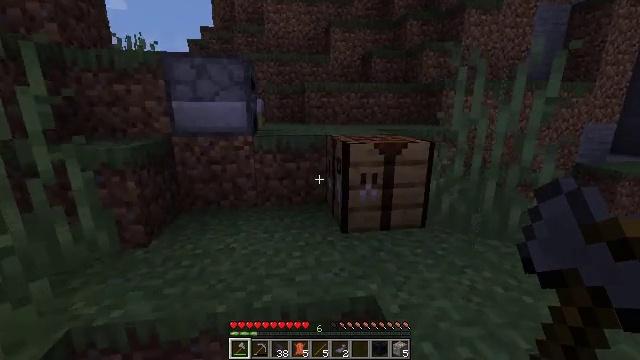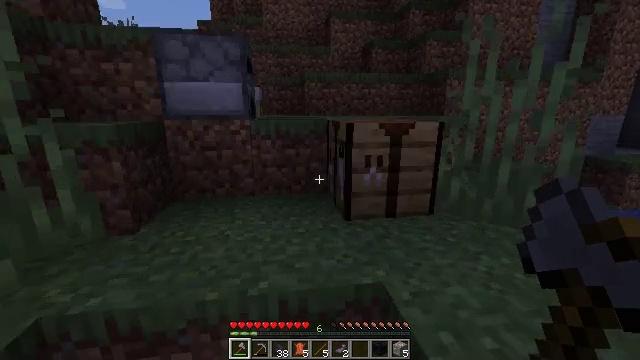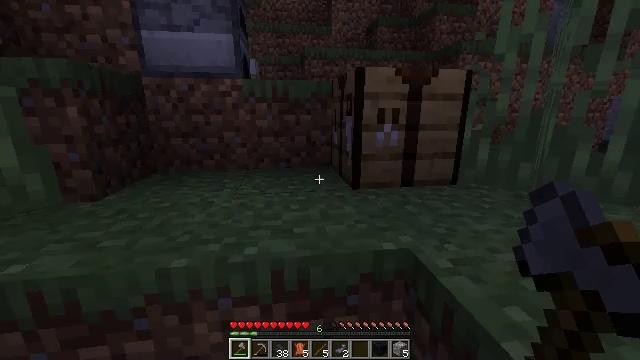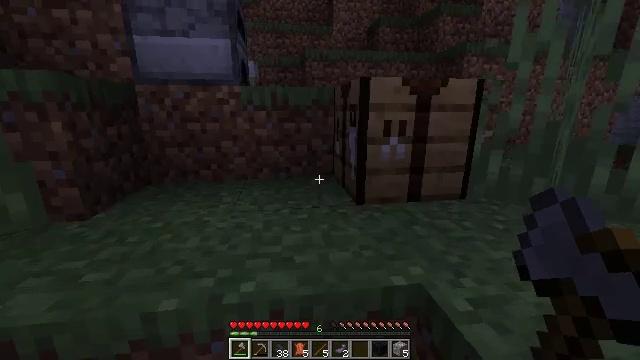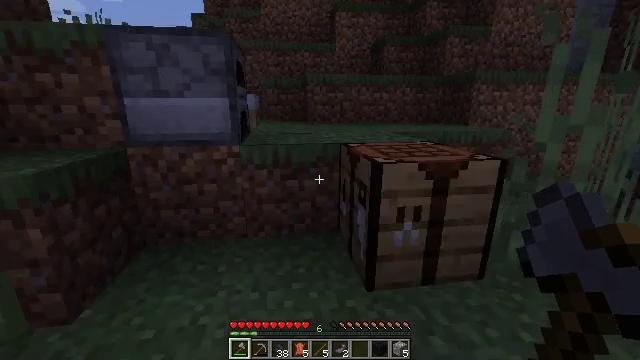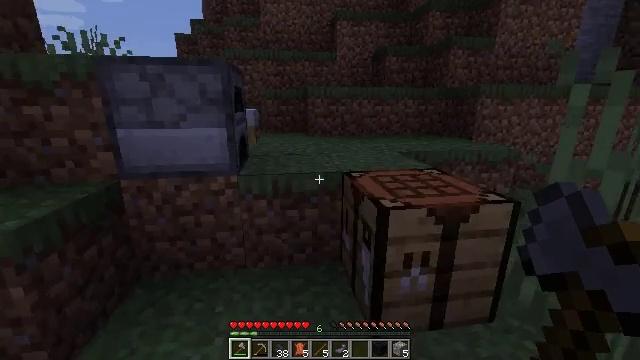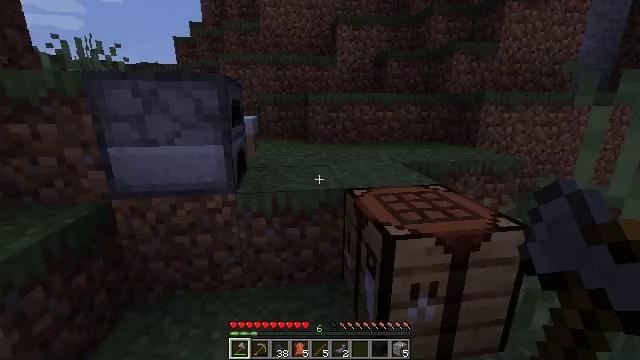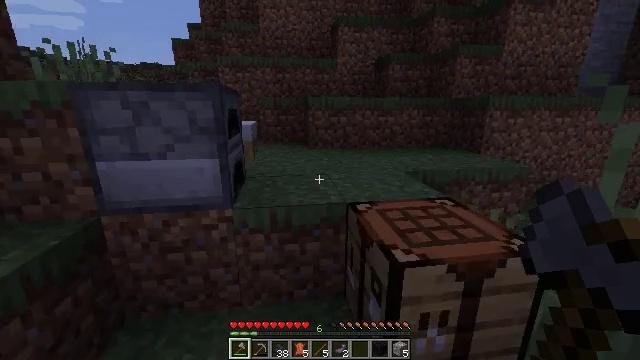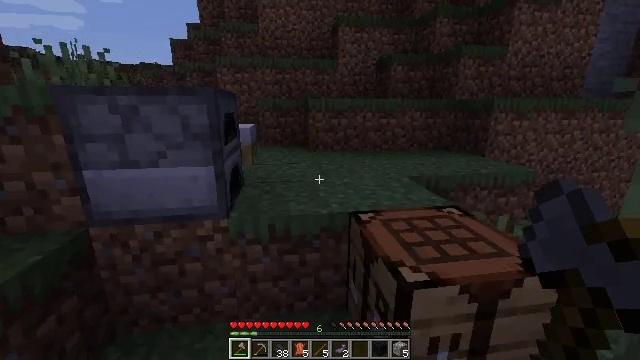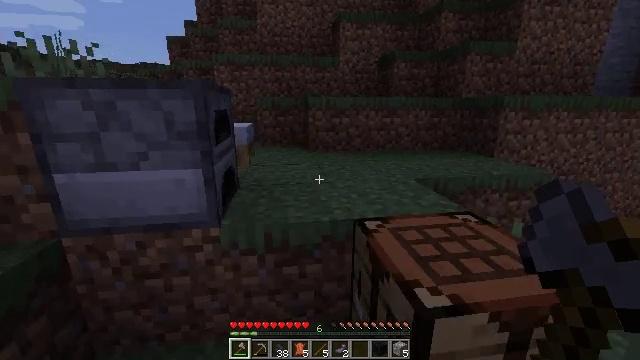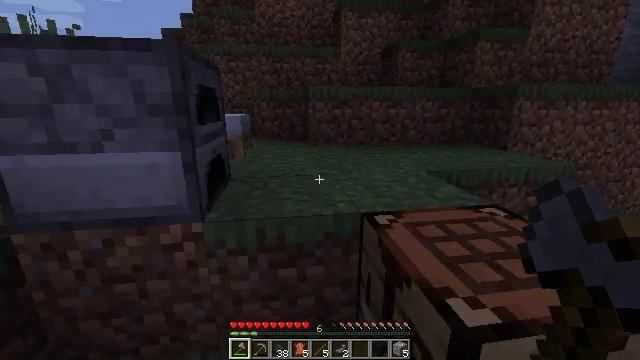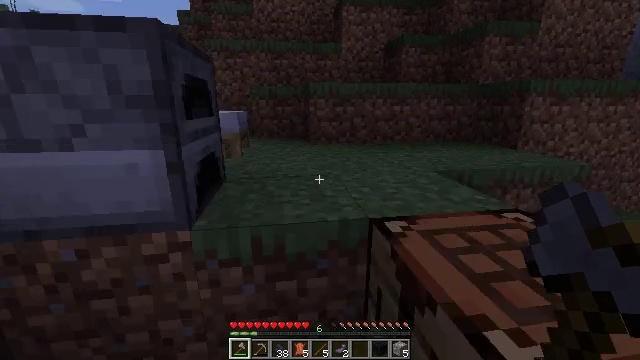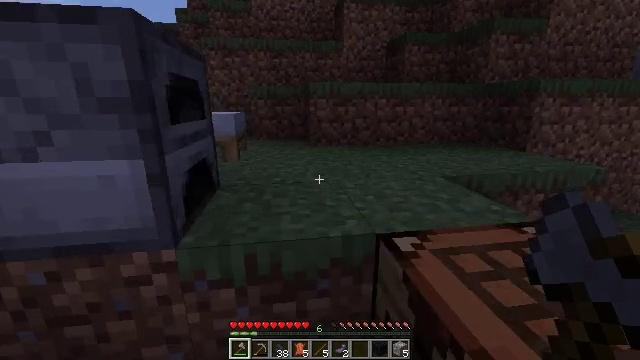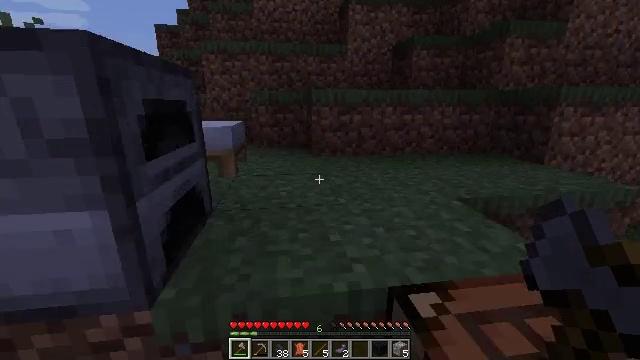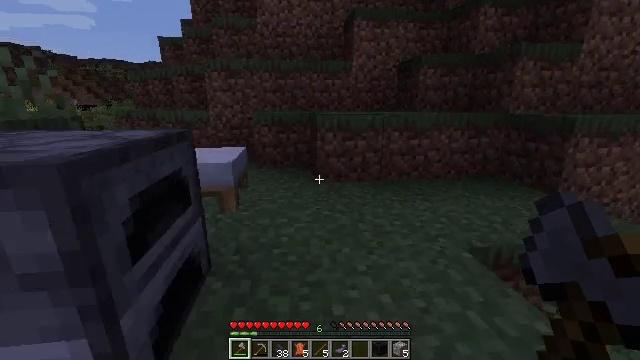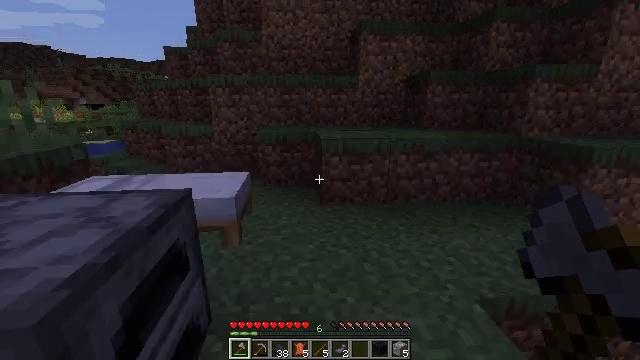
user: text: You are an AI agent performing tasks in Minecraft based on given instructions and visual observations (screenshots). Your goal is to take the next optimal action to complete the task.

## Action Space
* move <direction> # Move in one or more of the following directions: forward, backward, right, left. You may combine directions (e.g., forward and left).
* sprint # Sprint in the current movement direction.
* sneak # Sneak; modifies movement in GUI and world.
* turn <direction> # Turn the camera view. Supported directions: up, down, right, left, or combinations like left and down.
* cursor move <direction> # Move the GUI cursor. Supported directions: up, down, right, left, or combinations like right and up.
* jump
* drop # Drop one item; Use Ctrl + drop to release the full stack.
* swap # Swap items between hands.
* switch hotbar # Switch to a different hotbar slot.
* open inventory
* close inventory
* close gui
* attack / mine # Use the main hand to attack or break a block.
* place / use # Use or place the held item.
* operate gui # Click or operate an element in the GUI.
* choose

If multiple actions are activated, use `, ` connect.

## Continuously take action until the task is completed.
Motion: motion action
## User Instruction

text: Make black dye with the crafting interface.
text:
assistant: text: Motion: move forward, jump
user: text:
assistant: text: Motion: move forward, jump
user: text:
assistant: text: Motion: move forward, jump
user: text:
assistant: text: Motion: move forward, jump
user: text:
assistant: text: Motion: move forward, jump
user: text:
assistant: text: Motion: move forward, jump
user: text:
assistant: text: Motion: move forward, jump
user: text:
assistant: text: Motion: move forward, jump
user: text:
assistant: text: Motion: move forward, jump
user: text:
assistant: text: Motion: move forward, jump
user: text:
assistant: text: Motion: move forward, jump
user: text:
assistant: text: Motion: move forward, jump
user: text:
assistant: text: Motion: move forward, jump
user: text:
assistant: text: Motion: move forward, jump
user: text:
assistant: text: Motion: move forward, turn left, jump
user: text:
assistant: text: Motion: move forward, turn left, jump
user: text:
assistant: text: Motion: move forward, turn left, jump
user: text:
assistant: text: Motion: move forward, jump
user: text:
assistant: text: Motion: move forward, jump
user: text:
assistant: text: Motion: move forward, jump
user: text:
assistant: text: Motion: move forward, jump
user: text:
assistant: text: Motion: move forward, jump
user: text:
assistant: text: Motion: move forward, jump
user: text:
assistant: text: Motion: move forward, turn left, jump
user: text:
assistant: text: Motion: move forward, turn left, jump
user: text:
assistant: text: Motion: move forward, turn left and down, jump
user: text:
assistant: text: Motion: move forward, turn left and down
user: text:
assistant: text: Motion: move forward, turn left and down
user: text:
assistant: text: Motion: move forward, turn left
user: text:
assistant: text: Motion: turn left